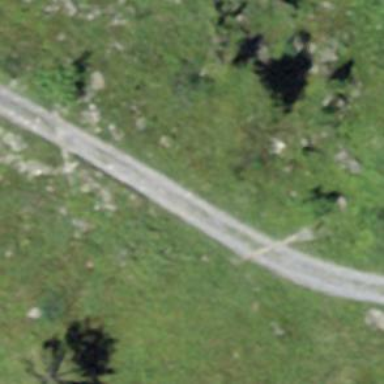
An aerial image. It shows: Track with grade 1 quality.